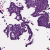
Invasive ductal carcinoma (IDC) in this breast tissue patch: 0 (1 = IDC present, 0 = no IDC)